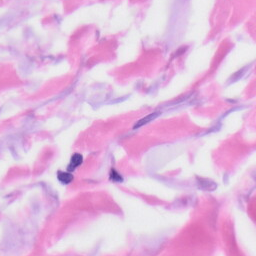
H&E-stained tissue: Skin